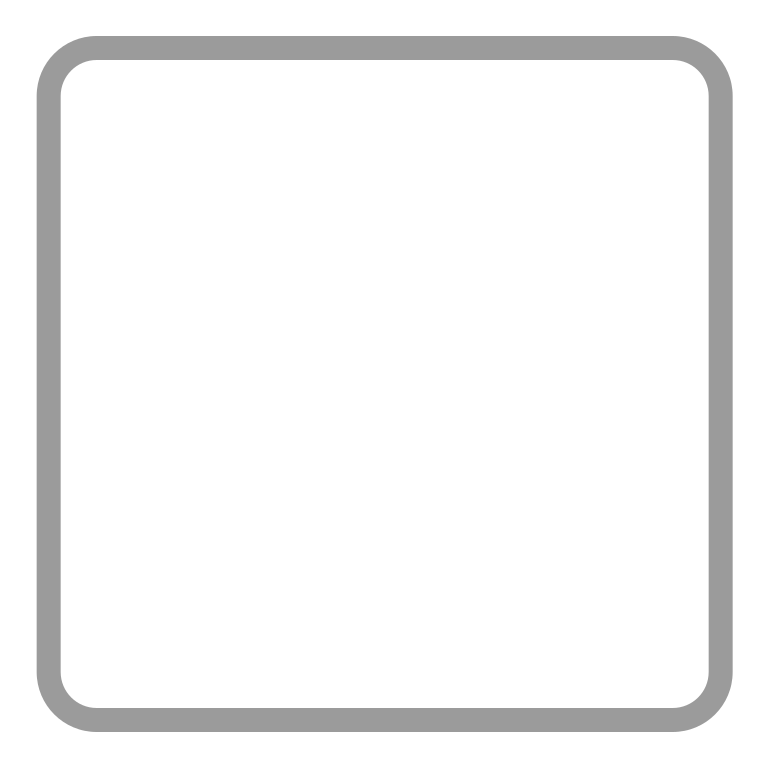
white large square flat